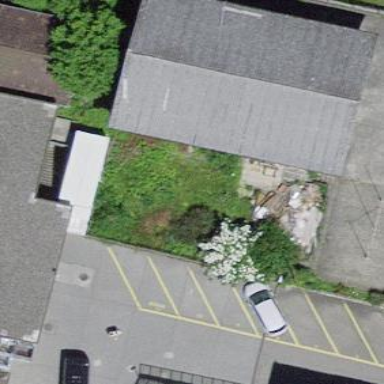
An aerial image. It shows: Warehouse building.